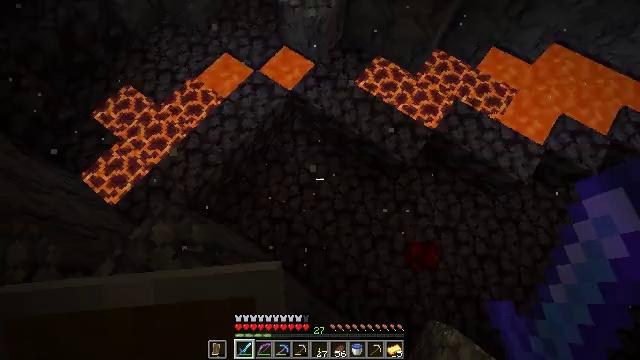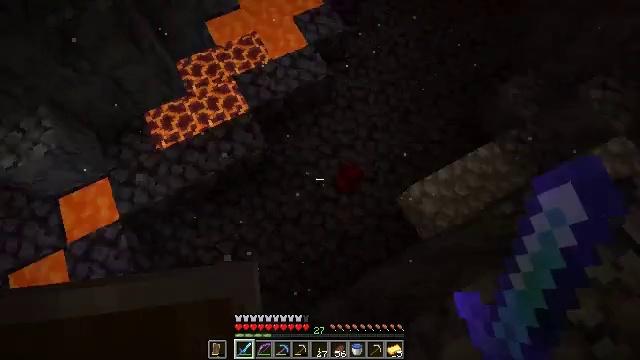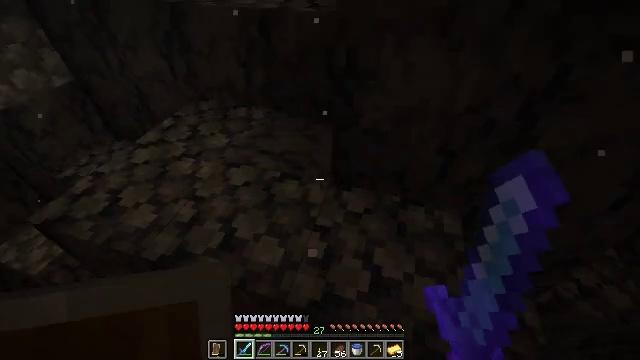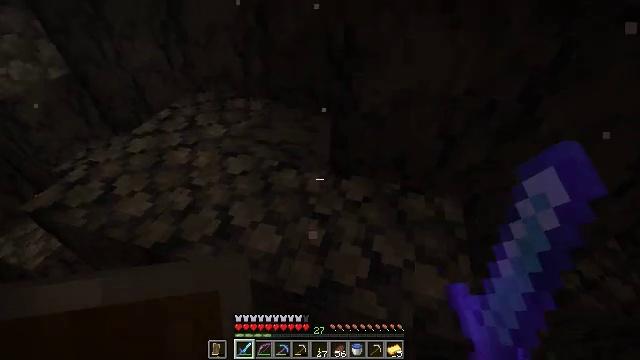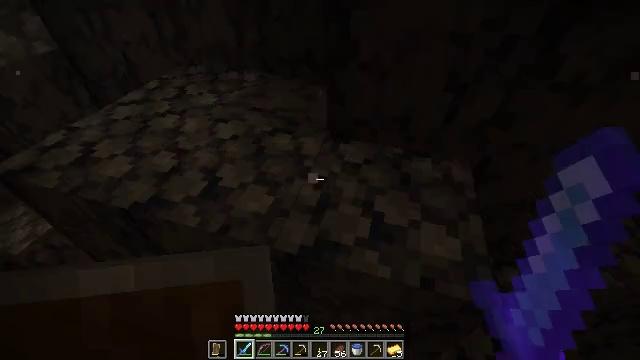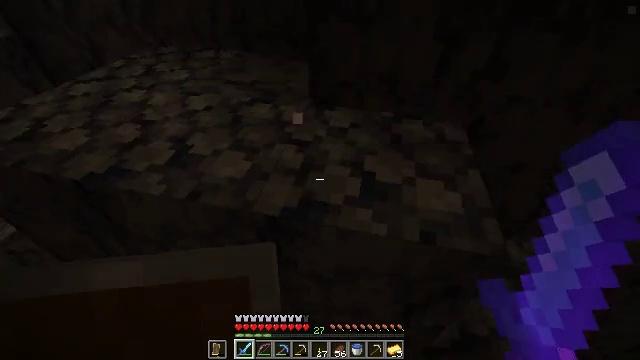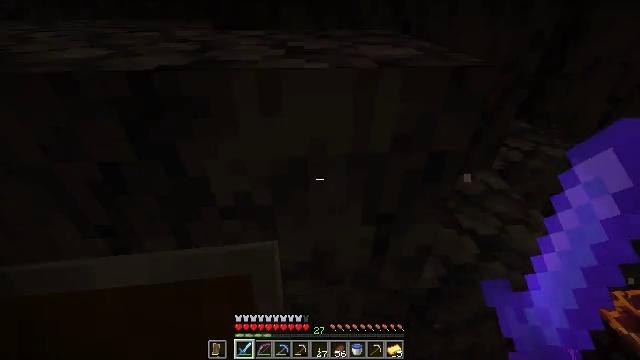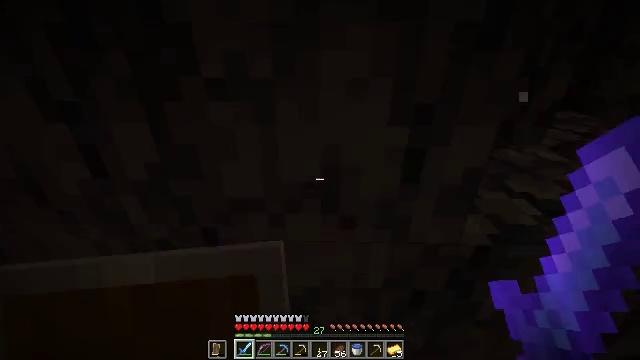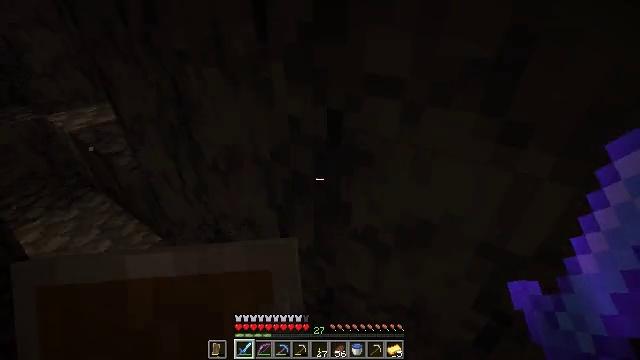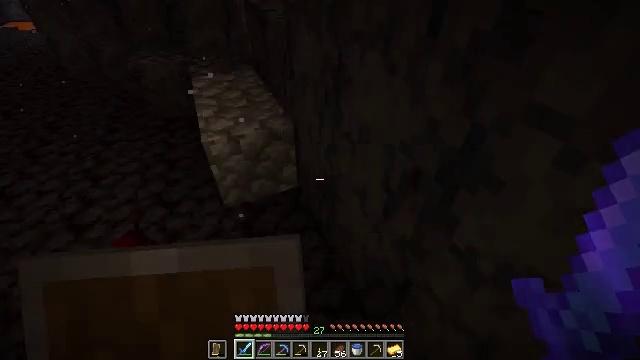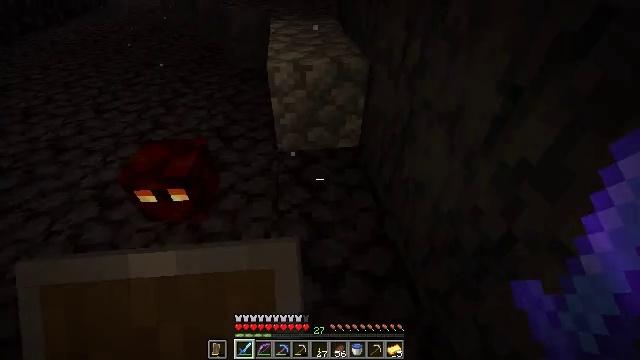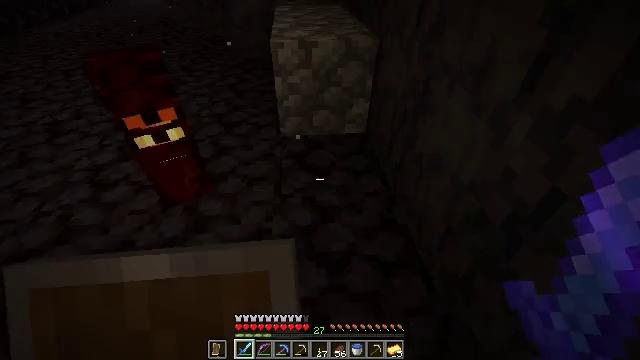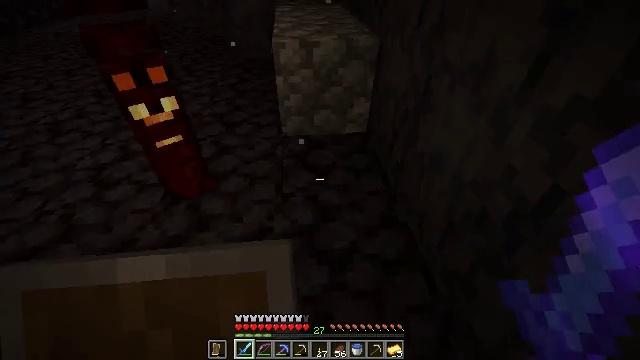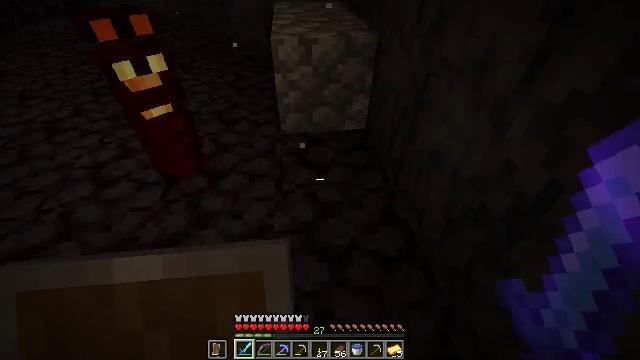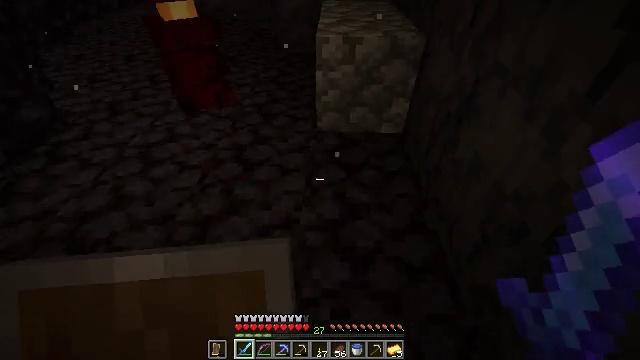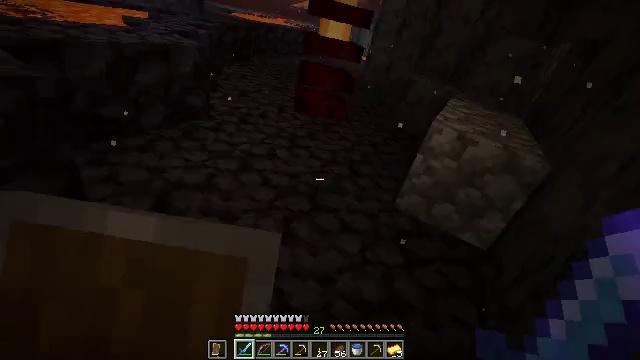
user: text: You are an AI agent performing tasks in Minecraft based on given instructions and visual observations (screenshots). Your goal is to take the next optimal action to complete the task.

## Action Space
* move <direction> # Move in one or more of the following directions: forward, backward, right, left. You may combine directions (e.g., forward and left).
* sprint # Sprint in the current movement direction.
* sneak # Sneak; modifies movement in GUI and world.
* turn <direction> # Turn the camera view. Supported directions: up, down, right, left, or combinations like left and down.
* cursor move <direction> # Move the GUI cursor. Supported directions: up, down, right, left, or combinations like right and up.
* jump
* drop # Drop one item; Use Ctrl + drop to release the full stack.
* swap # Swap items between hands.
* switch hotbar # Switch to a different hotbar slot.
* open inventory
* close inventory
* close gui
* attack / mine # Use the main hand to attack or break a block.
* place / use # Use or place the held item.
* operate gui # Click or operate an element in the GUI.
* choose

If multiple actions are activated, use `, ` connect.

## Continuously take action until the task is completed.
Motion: motion action
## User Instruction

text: Defeat a magma cube.
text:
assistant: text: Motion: no_op
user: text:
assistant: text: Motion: turn right and up
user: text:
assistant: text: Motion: no_op
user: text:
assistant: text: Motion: no_op
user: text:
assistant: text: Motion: turn right
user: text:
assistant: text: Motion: turn right and up
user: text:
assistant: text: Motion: turn left and up
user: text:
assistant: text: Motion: turn left and down
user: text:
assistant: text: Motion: turn left and down
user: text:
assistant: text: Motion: turn left and down
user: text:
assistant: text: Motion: no_op
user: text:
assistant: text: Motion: no_op
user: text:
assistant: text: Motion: no_op
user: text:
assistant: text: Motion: turn left
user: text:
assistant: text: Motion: turn left and up
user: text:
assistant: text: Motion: turn left and up
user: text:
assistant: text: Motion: move forward, turn up
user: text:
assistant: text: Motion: move forward, turn up
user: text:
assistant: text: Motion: turn right and up
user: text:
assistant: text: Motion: turn right and up
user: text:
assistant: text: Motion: no_op
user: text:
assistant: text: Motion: no_op
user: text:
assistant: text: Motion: attack / mine
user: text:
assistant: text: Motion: attack / mine
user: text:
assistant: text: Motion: attack / mine
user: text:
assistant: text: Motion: attack / mine
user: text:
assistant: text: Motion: turn down, attack / mine
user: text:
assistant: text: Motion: no_op